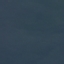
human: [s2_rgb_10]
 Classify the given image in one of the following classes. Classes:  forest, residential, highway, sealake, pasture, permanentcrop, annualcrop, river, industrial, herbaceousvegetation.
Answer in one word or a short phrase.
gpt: SeaLake